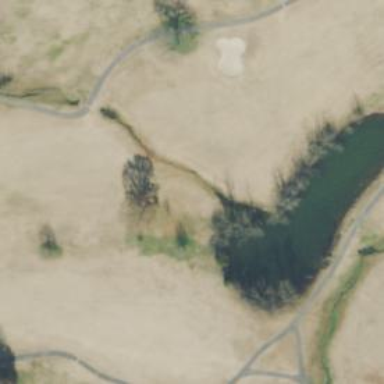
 serving as water hazard for golf course."